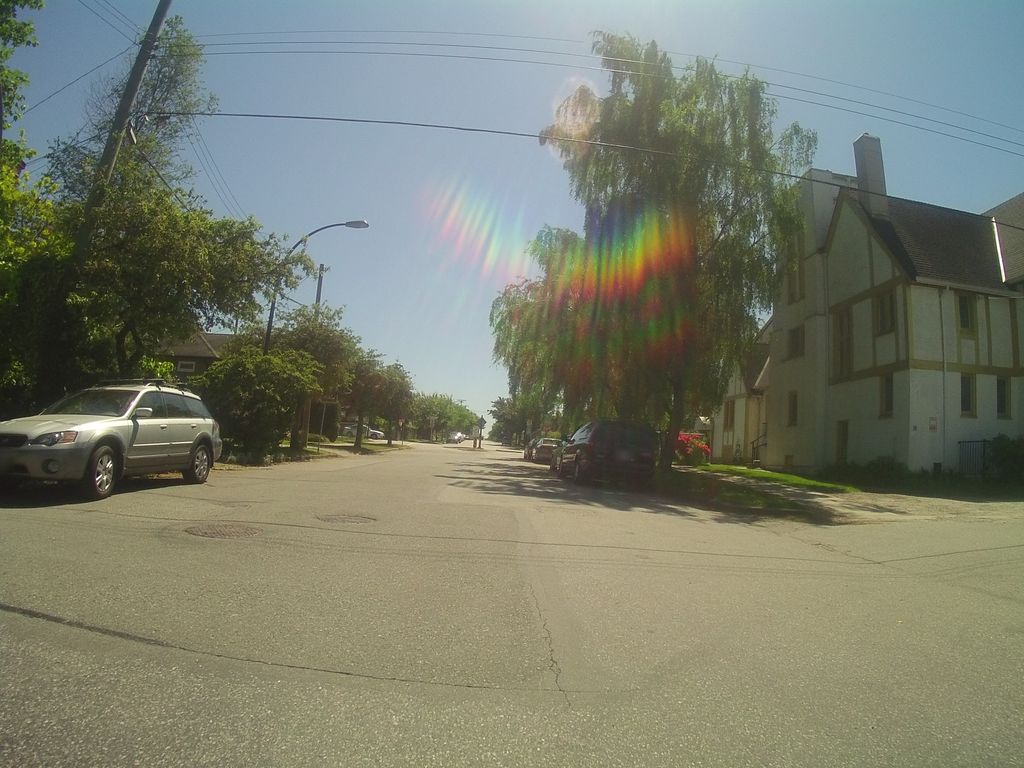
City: vancouver